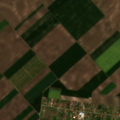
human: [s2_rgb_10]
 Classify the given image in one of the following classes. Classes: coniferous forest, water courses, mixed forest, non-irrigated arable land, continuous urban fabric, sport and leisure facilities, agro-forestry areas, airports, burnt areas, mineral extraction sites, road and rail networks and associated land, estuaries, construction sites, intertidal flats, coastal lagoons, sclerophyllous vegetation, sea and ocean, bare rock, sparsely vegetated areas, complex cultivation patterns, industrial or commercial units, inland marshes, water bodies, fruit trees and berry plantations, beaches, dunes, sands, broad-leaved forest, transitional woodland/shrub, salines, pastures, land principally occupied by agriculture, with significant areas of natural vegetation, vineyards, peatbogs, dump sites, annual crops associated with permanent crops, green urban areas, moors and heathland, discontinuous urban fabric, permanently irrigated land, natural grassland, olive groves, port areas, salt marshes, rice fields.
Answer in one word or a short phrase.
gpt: discontinuous urban fabric, non-irrigated arable land